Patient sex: M
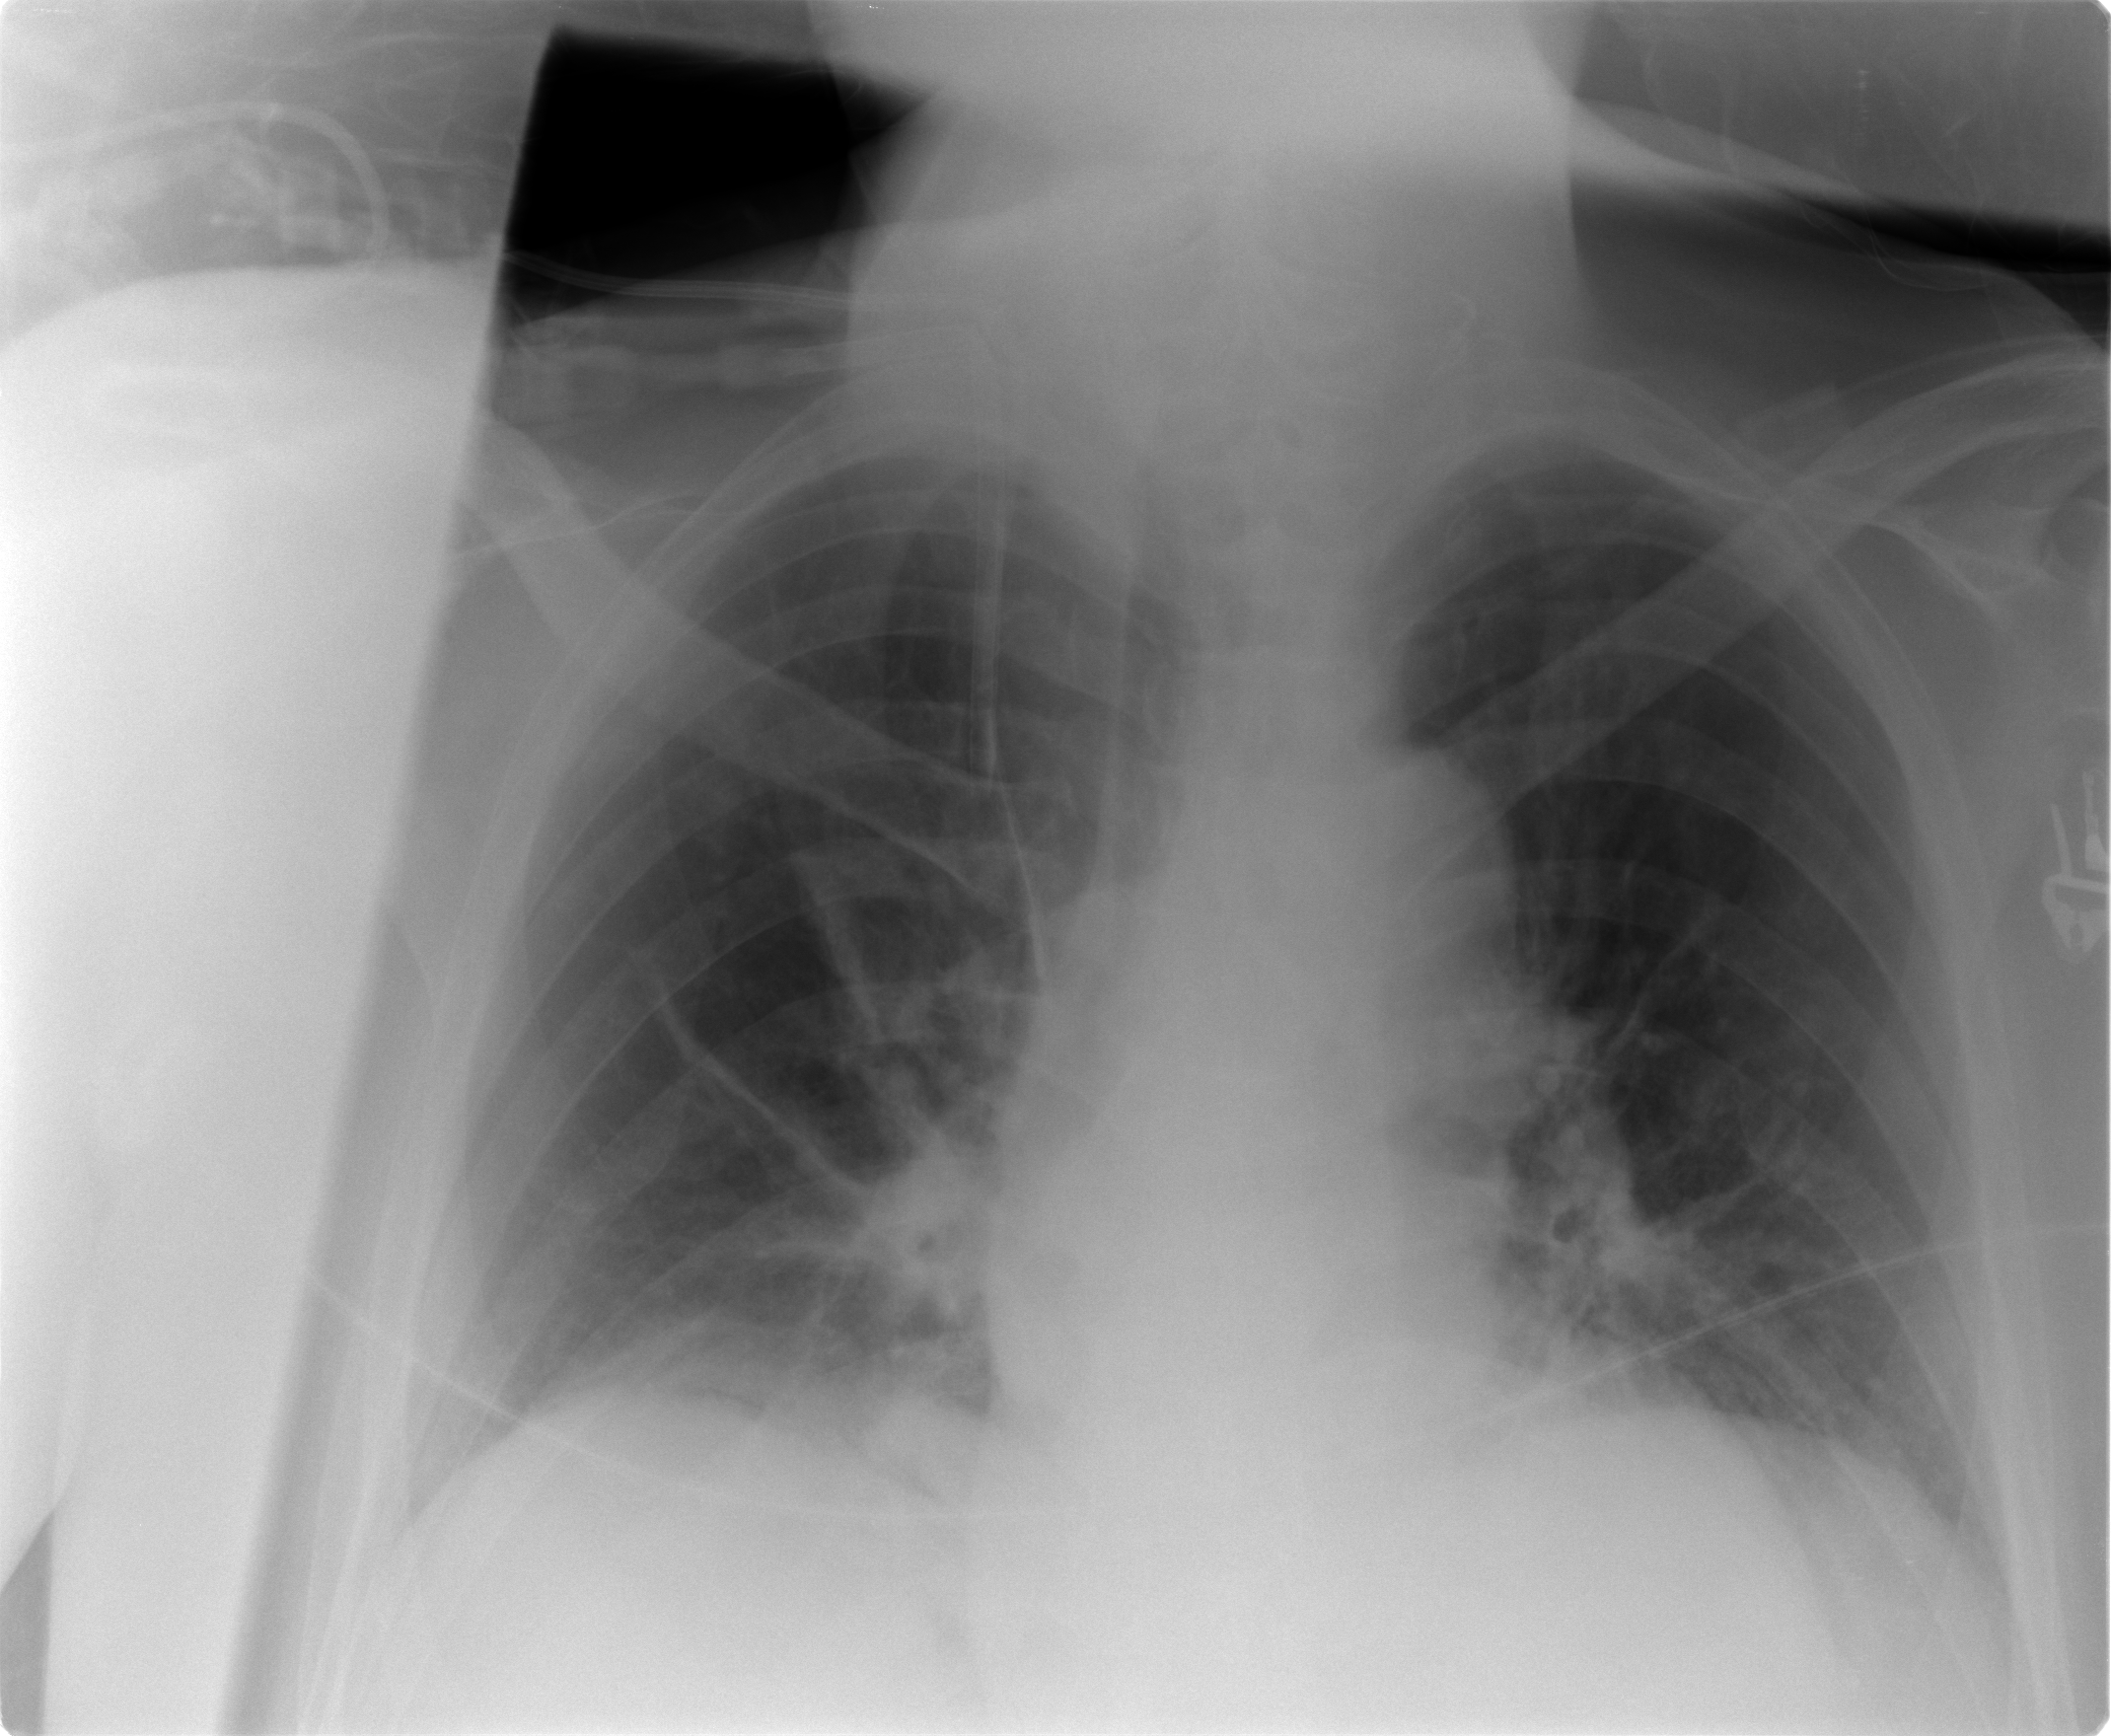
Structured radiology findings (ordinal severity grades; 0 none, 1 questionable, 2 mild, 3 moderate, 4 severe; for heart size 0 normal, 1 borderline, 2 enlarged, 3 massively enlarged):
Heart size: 0
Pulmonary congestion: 1
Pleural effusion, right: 0
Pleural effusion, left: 0
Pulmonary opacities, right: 0
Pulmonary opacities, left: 0
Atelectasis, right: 2
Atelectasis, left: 2